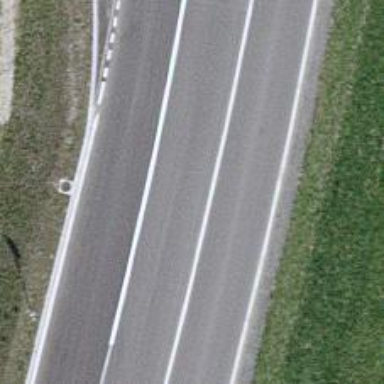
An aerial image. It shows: Secondary road with asphalt surface.